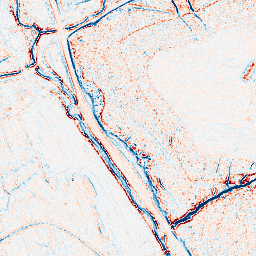
Category: edge_preserving
Decomposition family: anisotropic_diffusion
Decomposition parameters: iterations: 5
kappa: 100
gamma: 0.15
Upsampling method: quadratic
Upsampling parameters: scale: 2
Upsampling scale: 2